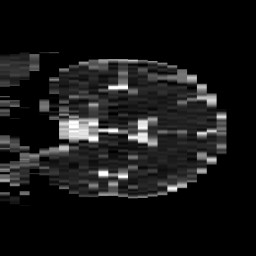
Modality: ADC
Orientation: coronal
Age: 38
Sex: female
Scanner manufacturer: philips
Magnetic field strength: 3 T
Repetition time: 4.114 s
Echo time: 0.06134 s